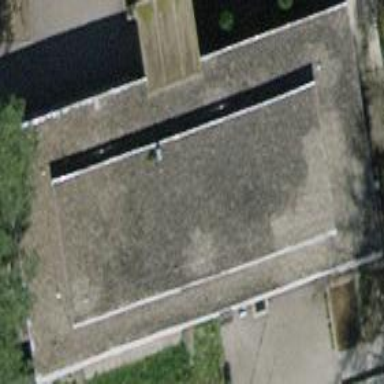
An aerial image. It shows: School building with flat roof.